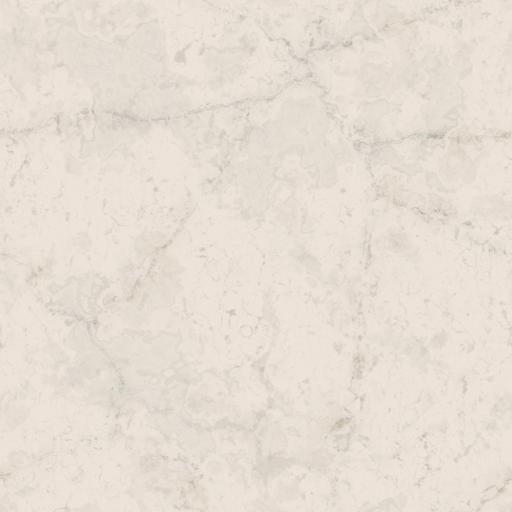
Tags: beige clean marble white